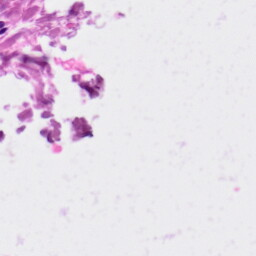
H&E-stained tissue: Skin